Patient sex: F
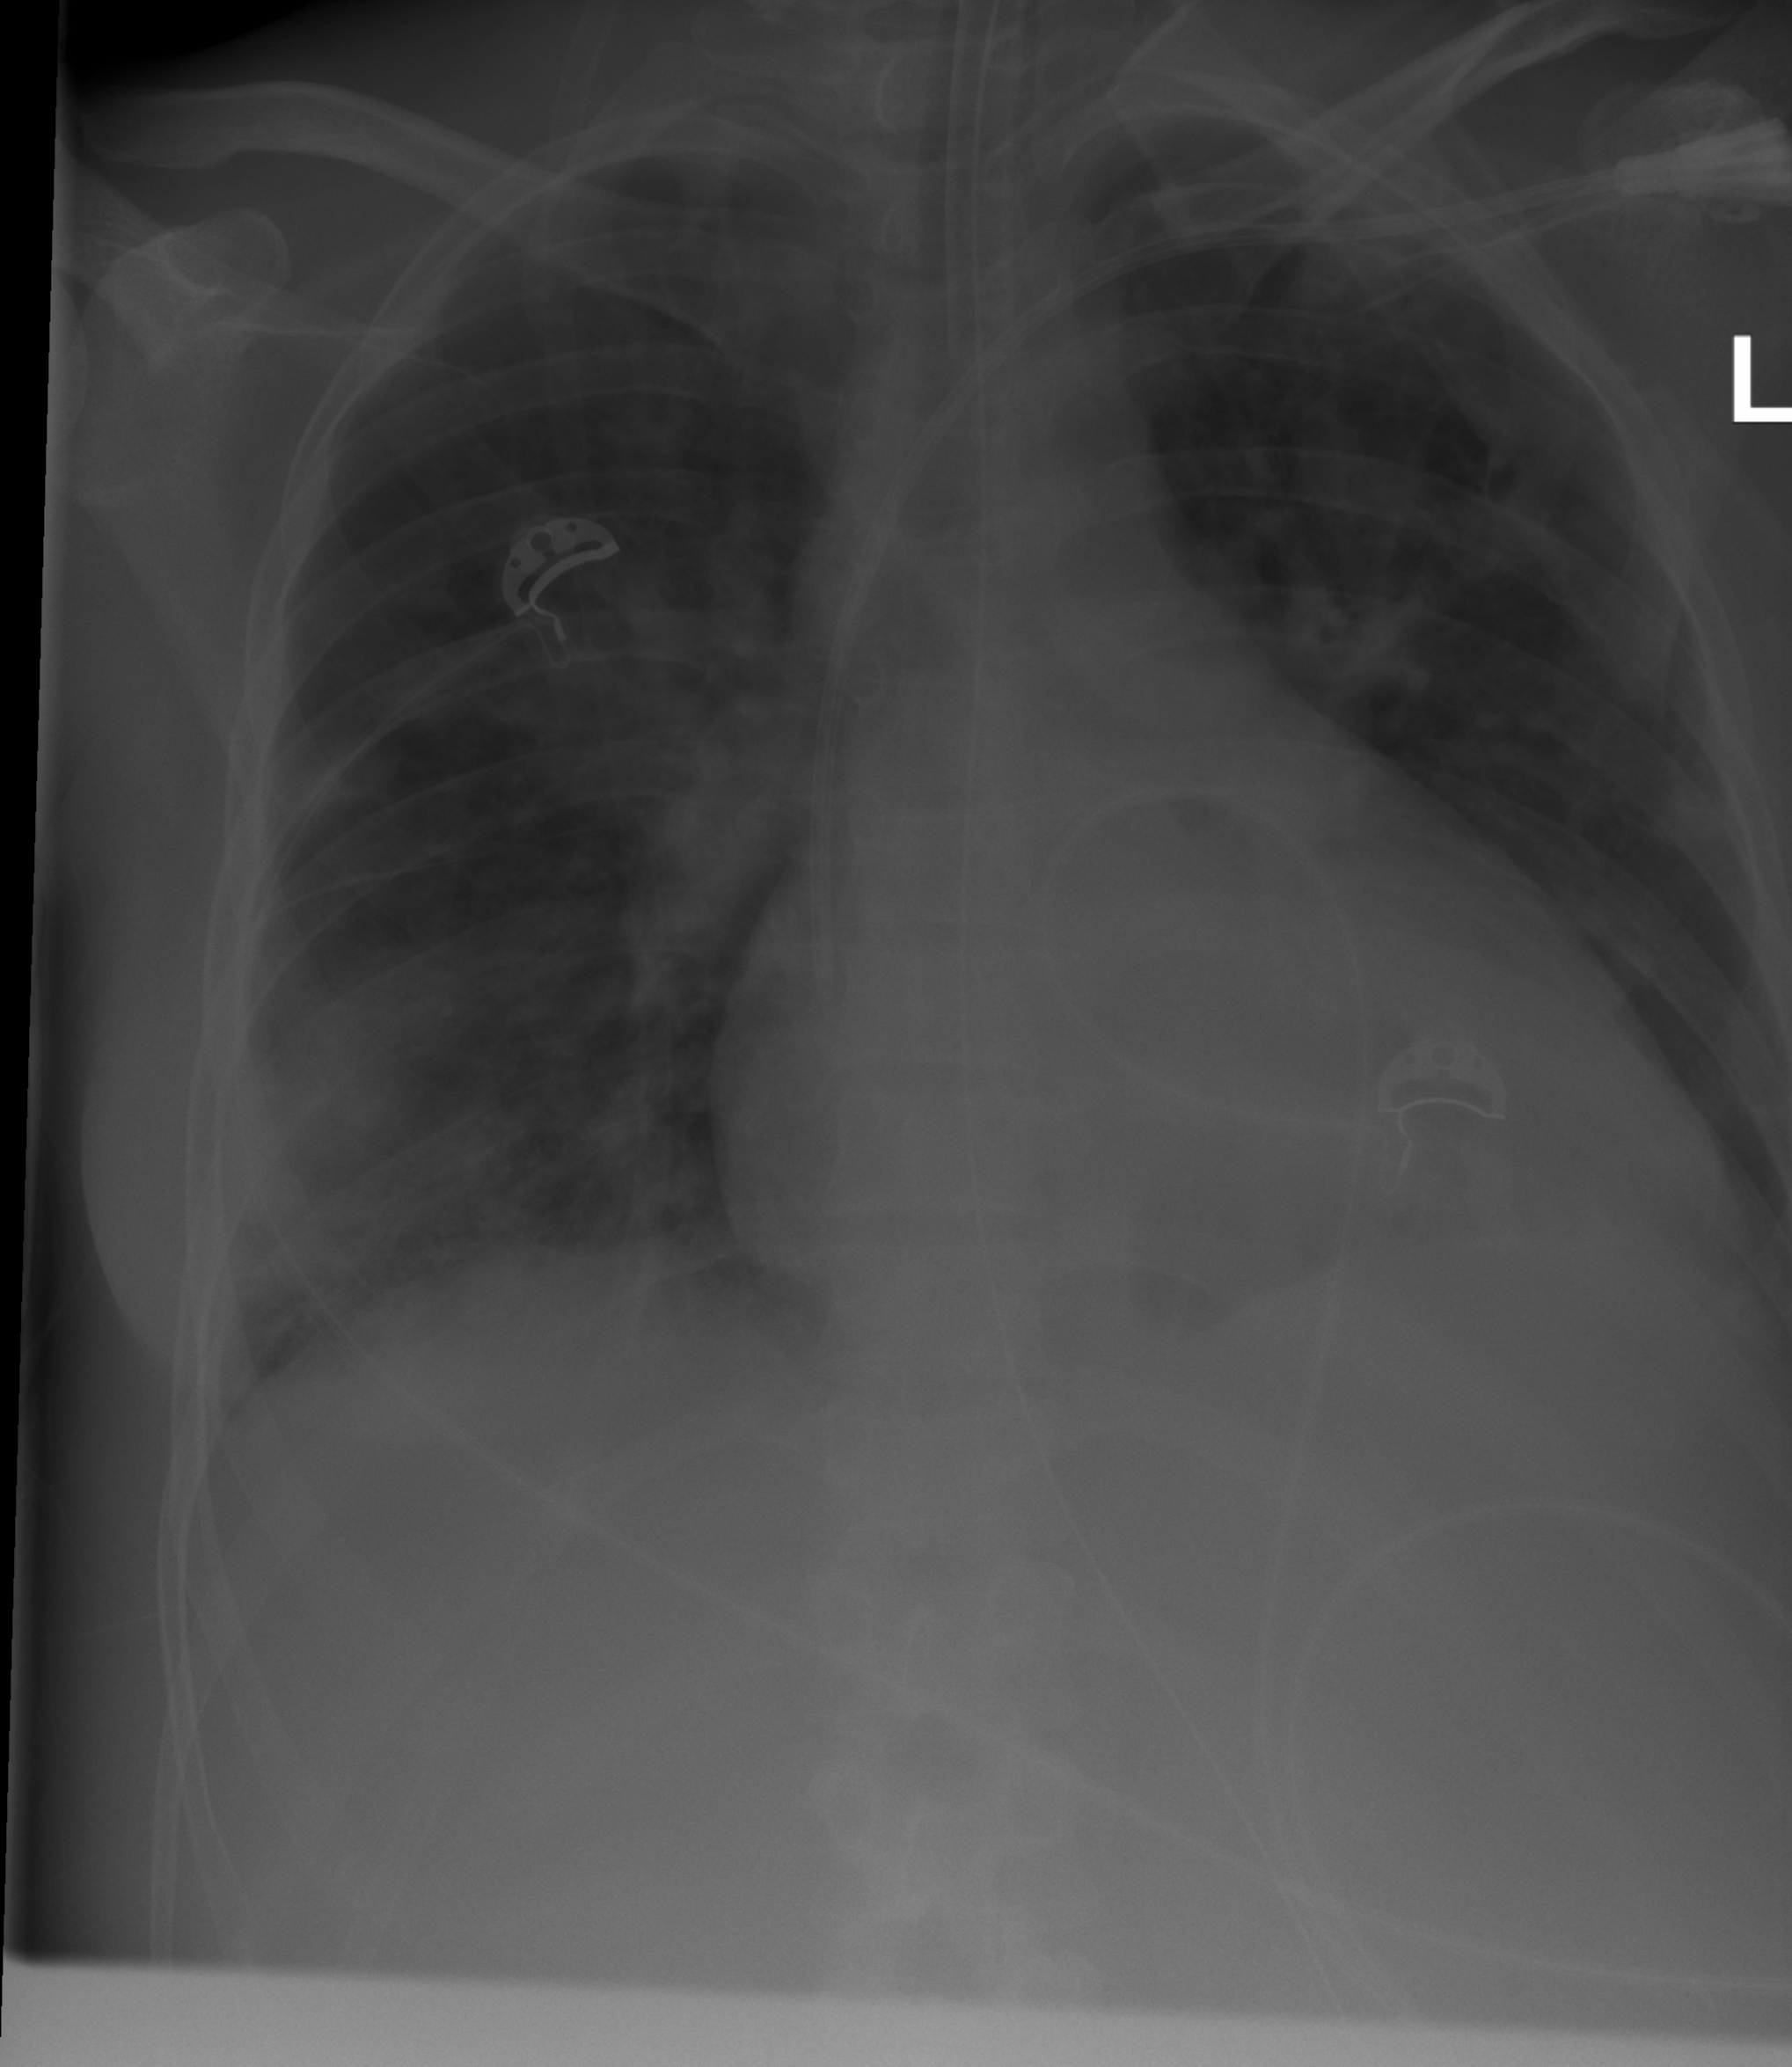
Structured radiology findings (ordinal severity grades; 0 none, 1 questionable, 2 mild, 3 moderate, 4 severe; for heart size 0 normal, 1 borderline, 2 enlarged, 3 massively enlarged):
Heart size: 2
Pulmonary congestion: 3
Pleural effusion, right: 2
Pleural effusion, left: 0
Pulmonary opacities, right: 2
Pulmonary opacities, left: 2
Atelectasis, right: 0
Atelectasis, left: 0